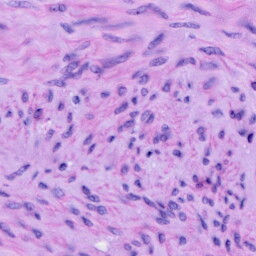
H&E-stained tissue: Cervix